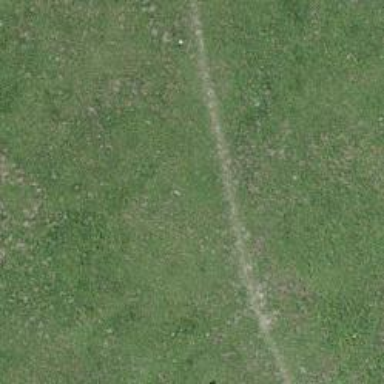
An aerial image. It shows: Path.